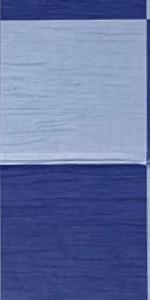
Label: Empty